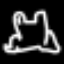
Label: frog